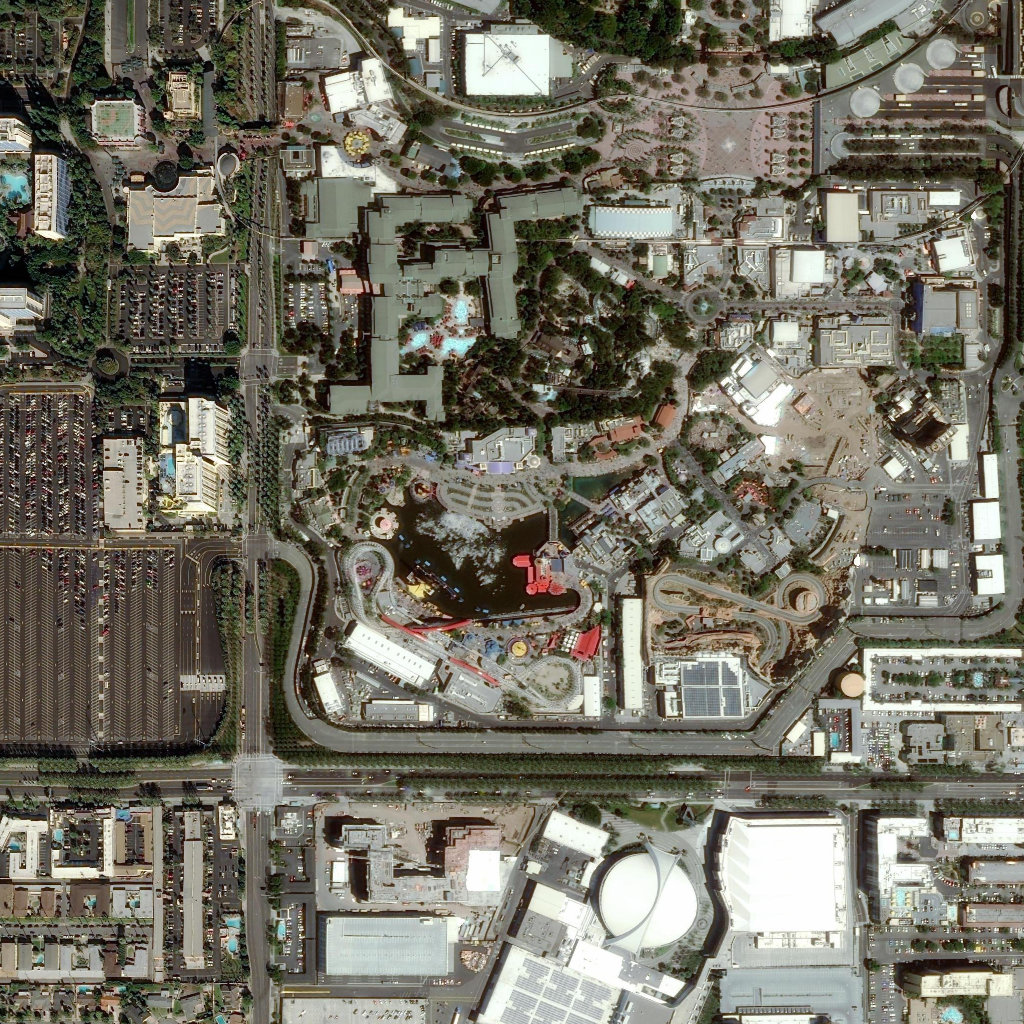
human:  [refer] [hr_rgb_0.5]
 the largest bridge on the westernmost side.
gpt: <box>[[22, 12, 27, 15, 0]]</box>